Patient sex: M
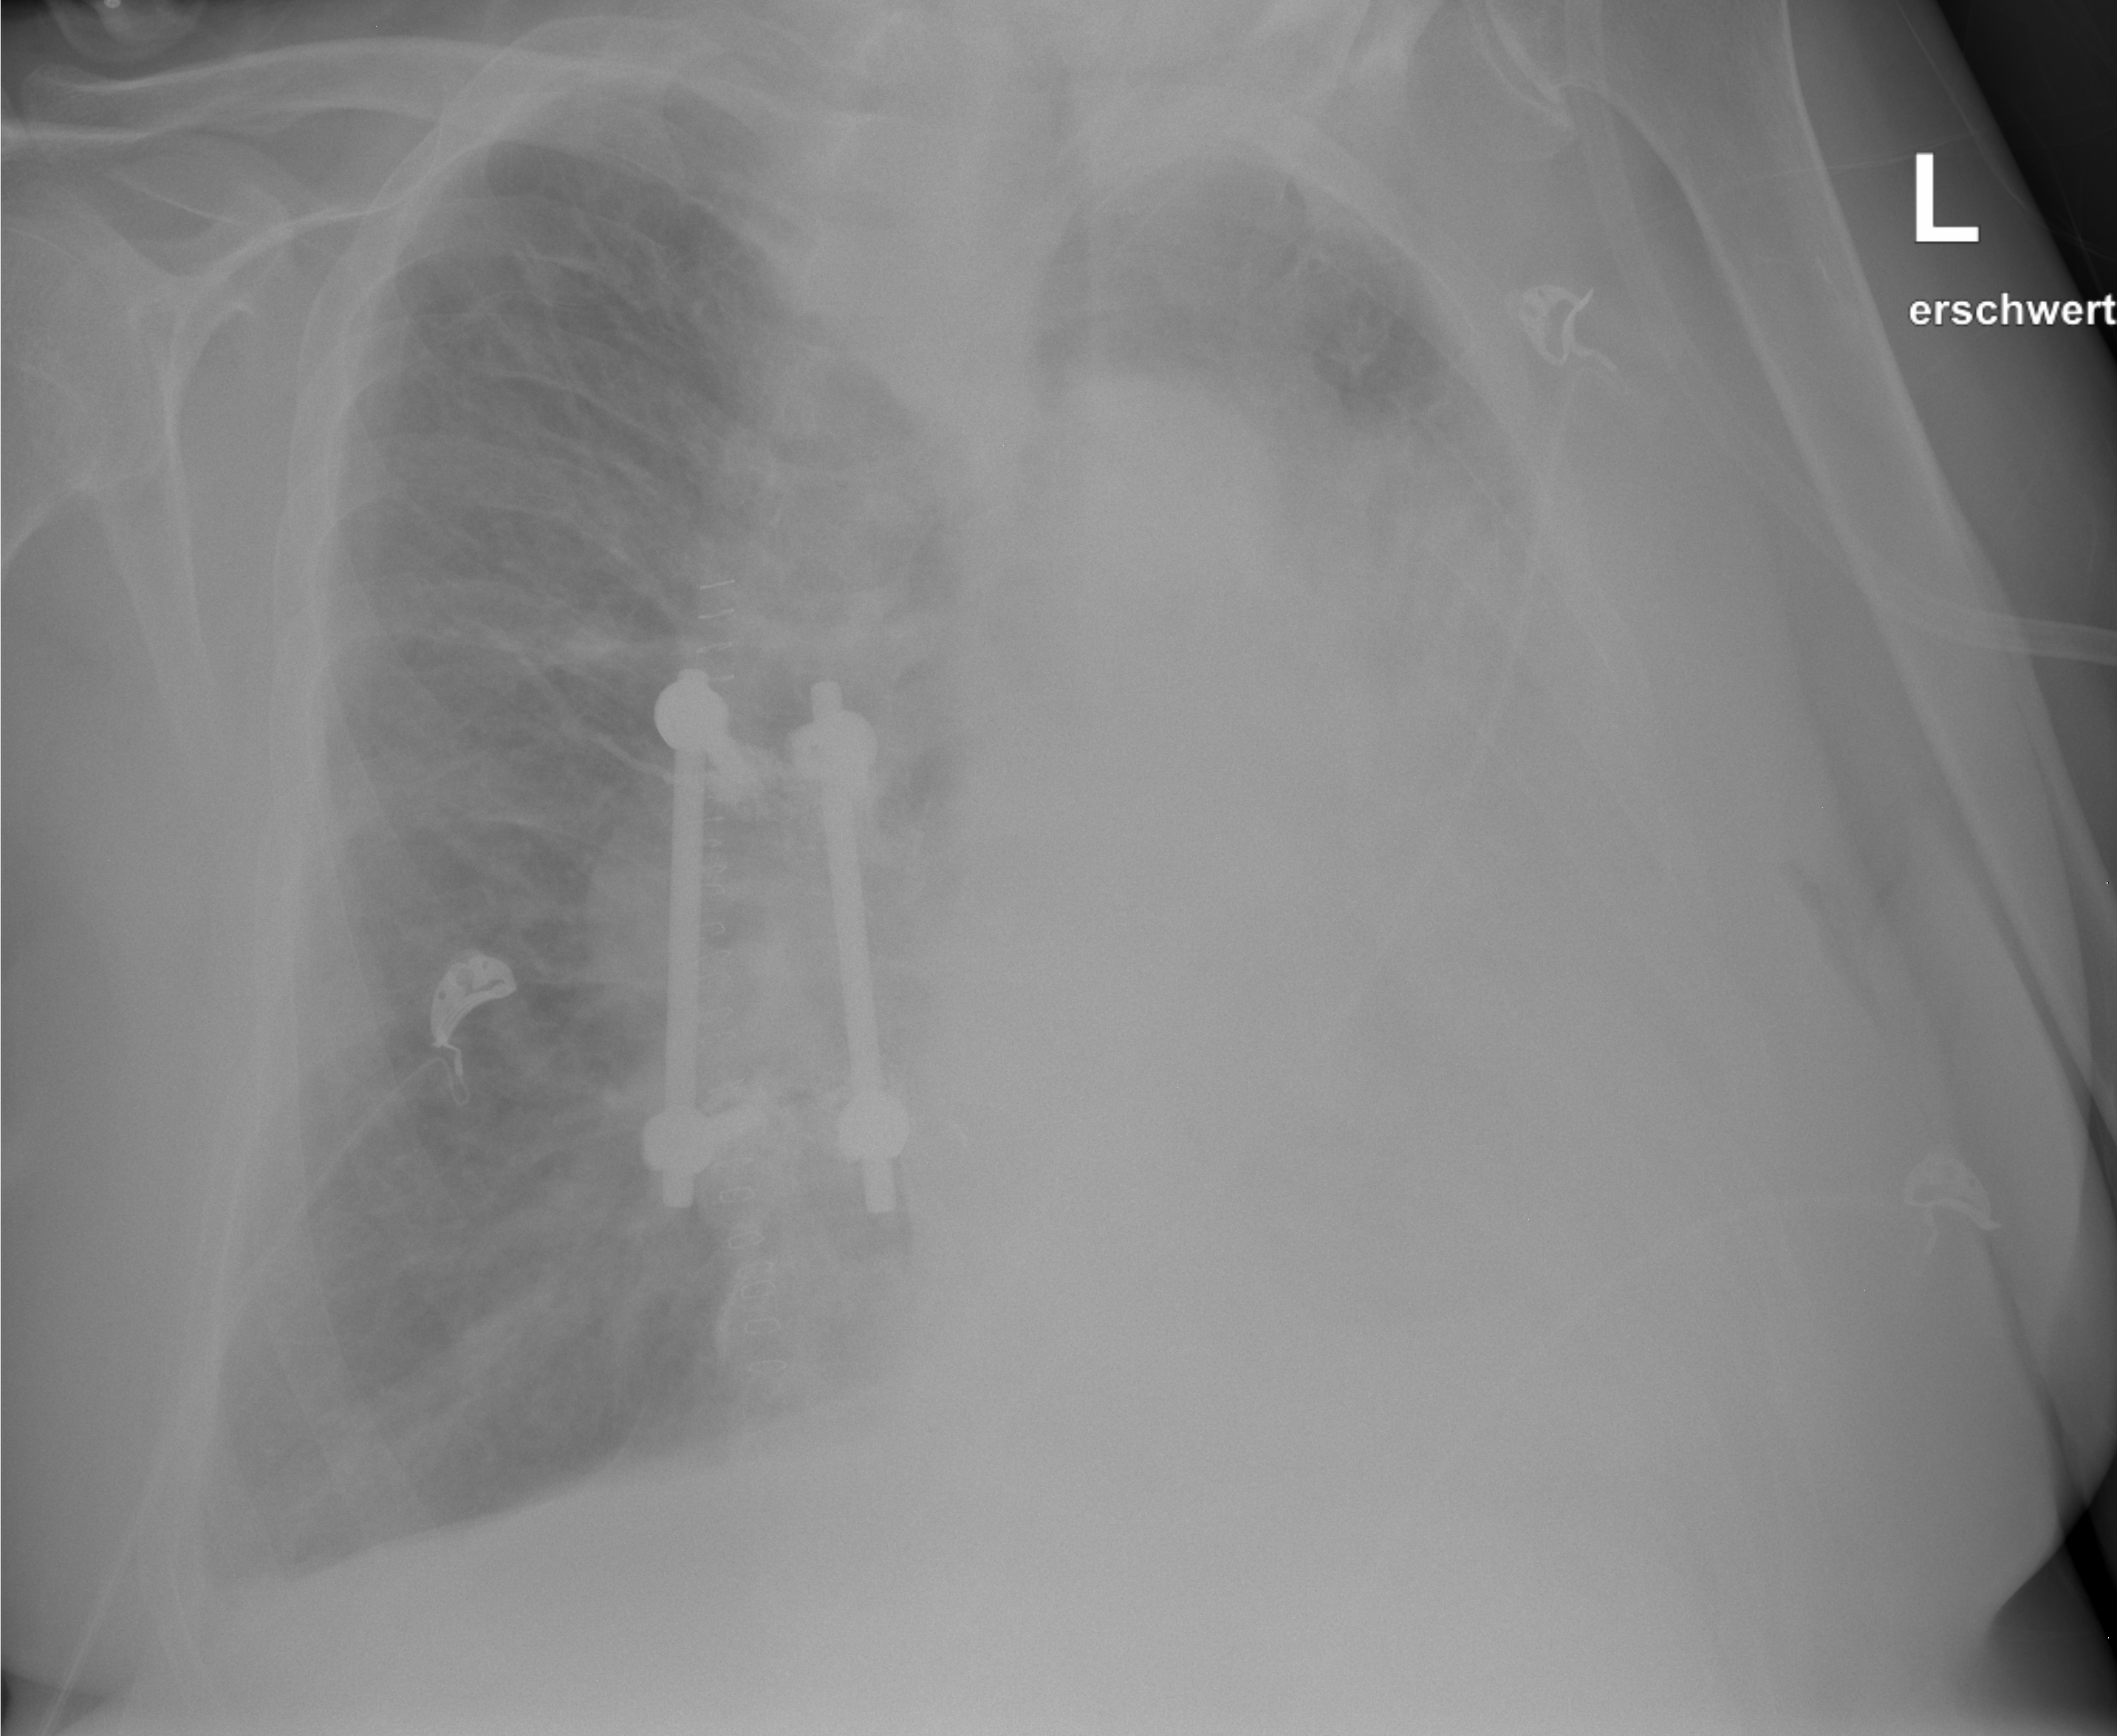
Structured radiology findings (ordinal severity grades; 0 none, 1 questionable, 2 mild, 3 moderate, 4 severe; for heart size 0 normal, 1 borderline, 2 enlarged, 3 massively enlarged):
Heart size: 2
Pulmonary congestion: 3
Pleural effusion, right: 0
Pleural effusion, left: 3
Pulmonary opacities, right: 2
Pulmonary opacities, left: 3
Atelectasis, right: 0
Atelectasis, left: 3